Interaction volume radius: 5 \u00c5
Interaction volume height: 10 \u00c5
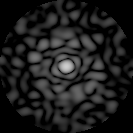
Disorder parameter: 0.8401